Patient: sex M, age 49
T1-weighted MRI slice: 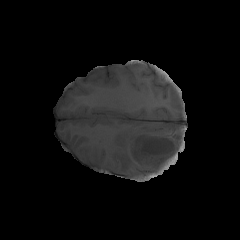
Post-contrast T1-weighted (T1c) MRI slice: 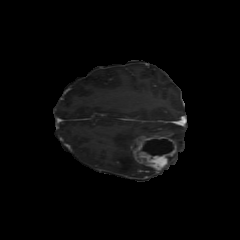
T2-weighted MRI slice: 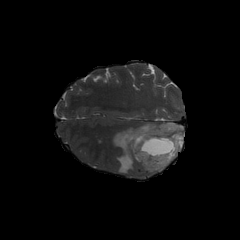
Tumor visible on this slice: yes
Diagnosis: Astrocytoma, IDH-mutant
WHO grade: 4